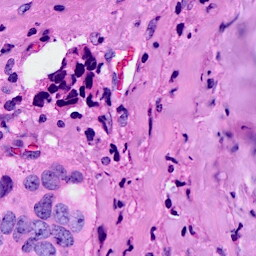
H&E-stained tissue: Breast